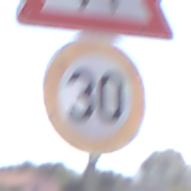
Verkehrszeichen: Geschwindigkeit30
Zusatzzeichen oben: FussgaengerRechts
Umgebung: Outdoor, Suburban
Tageszeit: MorningAfternoon
Wetter: PartlyCloudy
Licht: Natural
Jahreszeit: NotSpecified
Kontrast: HighContrast